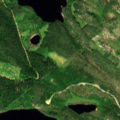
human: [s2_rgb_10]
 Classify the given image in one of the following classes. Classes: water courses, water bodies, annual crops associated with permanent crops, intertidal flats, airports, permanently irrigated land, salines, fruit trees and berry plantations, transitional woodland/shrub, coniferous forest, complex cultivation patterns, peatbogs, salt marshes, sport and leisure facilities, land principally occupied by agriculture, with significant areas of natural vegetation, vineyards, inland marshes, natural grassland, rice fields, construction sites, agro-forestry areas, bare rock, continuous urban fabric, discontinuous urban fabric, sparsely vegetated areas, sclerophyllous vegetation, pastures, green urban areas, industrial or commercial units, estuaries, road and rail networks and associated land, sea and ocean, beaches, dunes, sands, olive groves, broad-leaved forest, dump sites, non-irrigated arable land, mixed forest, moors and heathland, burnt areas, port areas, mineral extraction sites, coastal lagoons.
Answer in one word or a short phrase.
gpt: coniferous forest, mixed forest